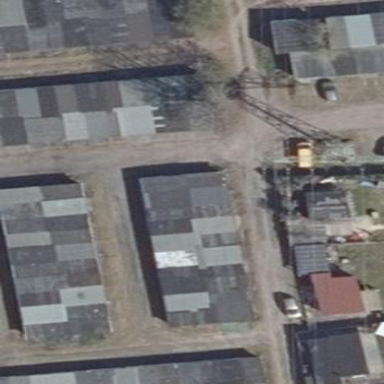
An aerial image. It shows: Group of garages.